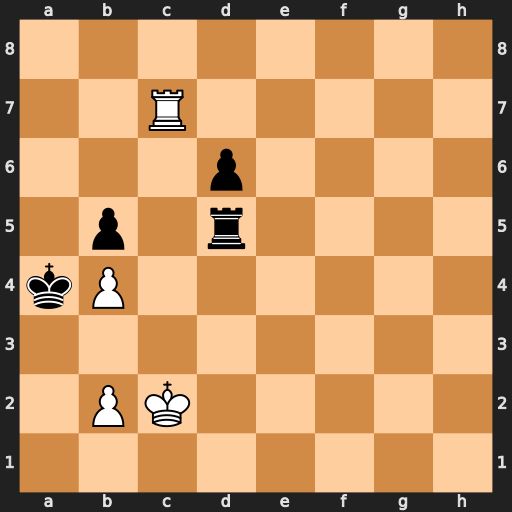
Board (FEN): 8/2R5/3p4/1p1r4/kP6/8/1PK5/8
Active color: w
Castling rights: -
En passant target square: -
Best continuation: Kc3 Rd3+ Kxd3